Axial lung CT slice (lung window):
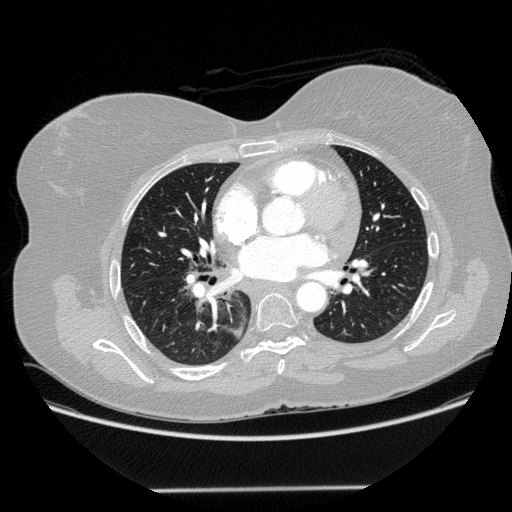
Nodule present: no